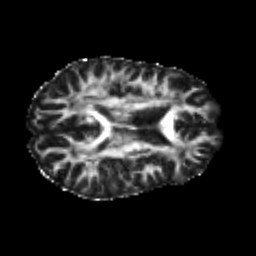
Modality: FA
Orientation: axial
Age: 24
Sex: male
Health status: healthy
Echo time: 0.074 s